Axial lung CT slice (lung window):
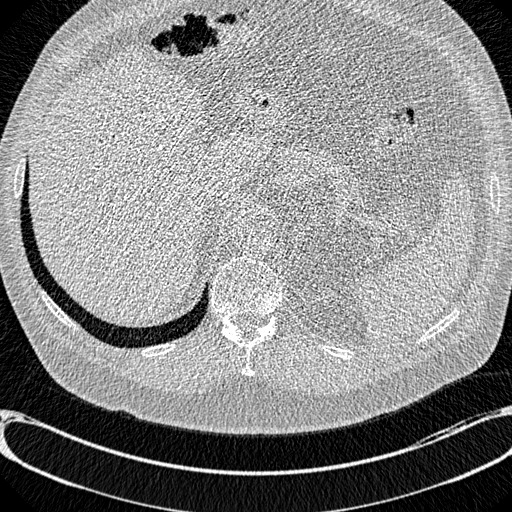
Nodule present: no